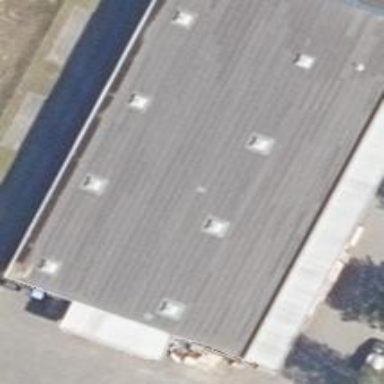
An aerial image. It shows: Commercial building.